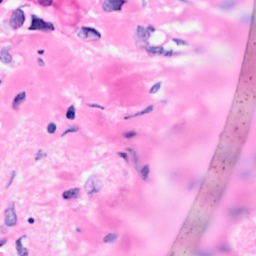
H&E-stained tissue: Breast